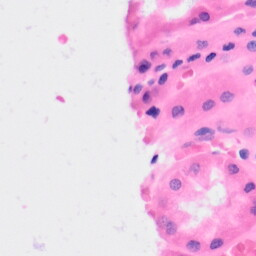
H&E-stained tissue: Kidney